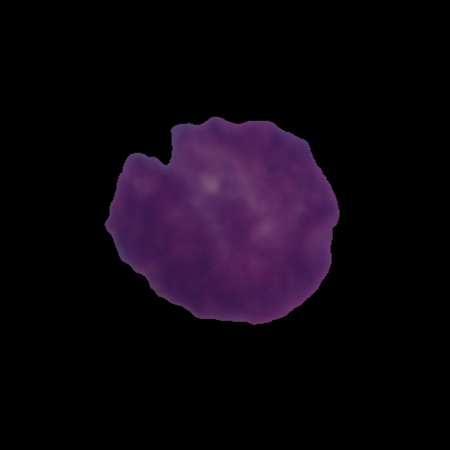
Label: cancer